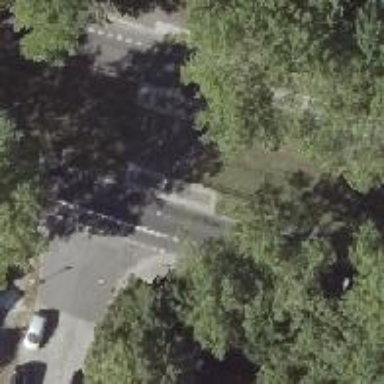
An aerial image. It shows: Footway that serves as traffic island.